二年级 · 计数
用 48 个O可以拼摆成(
)朵 8 ; 用 25 个口可以摆成(

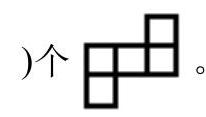
答案: $8 \quad 5$

【详解】略